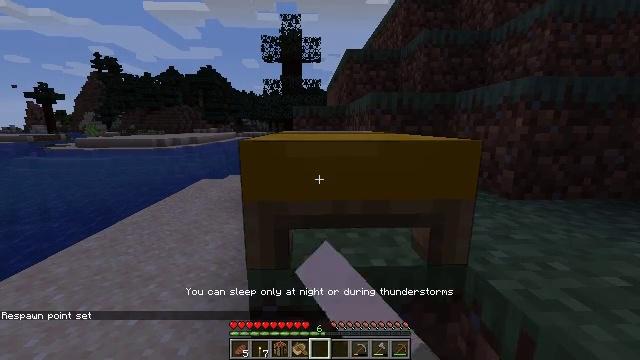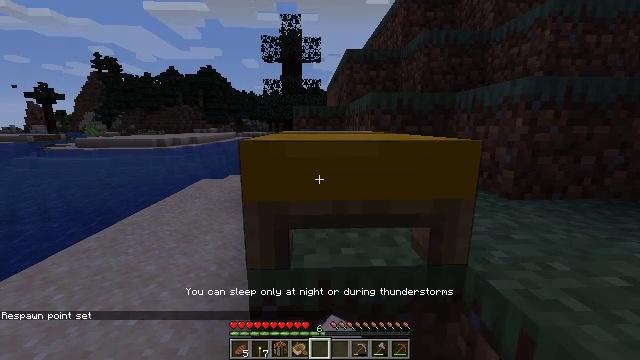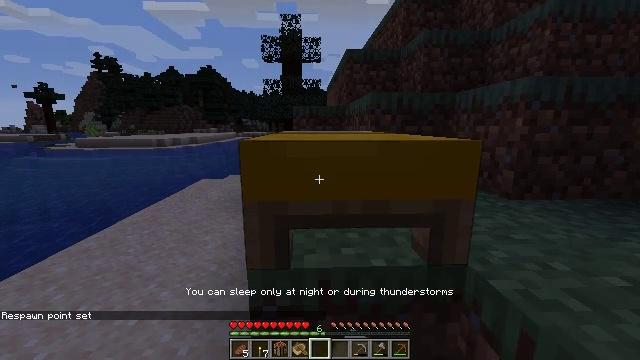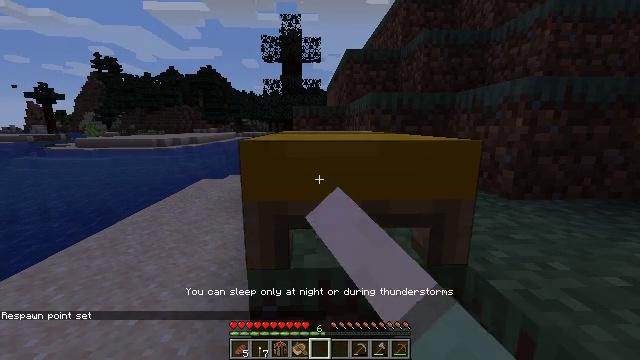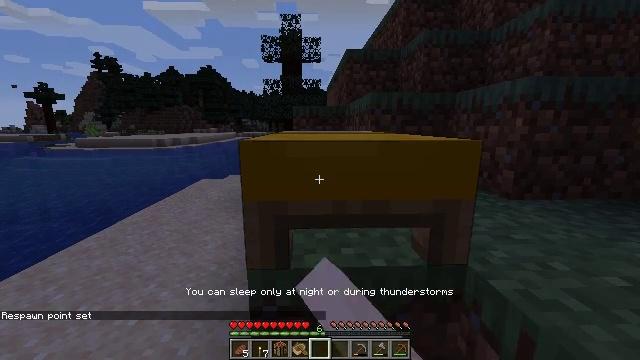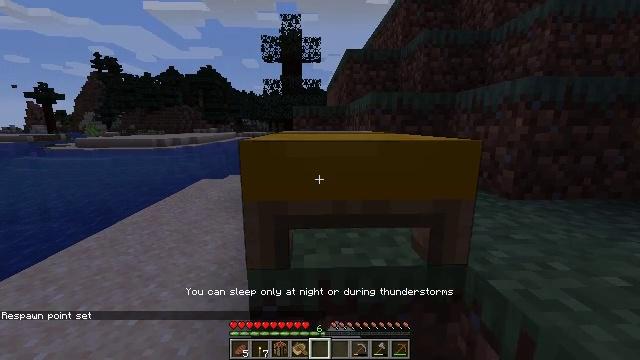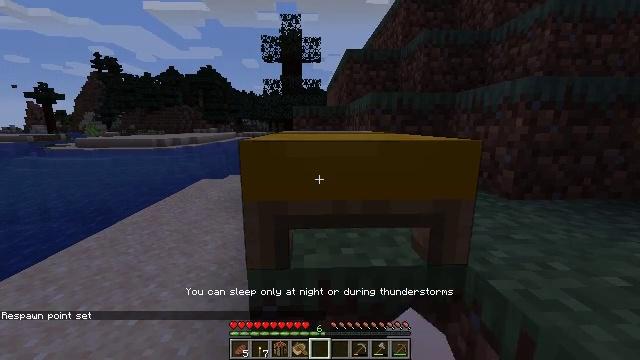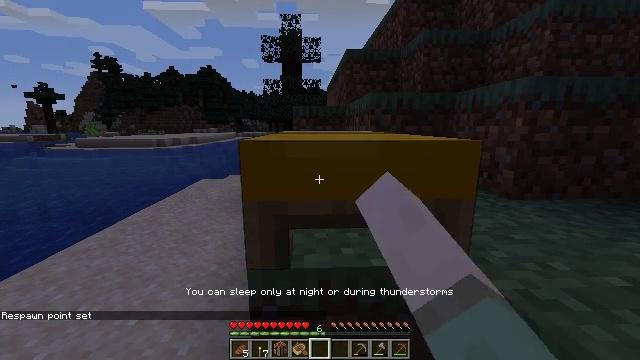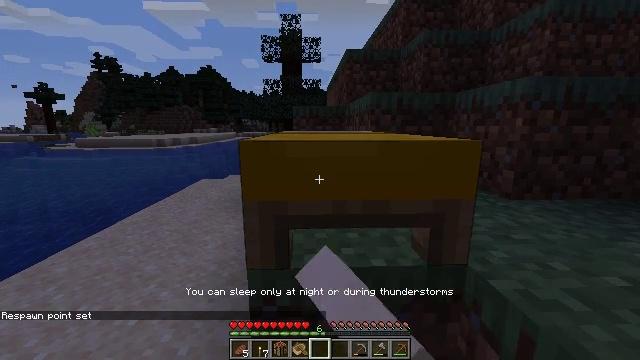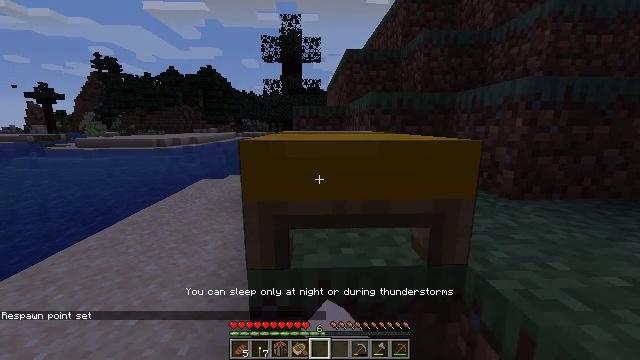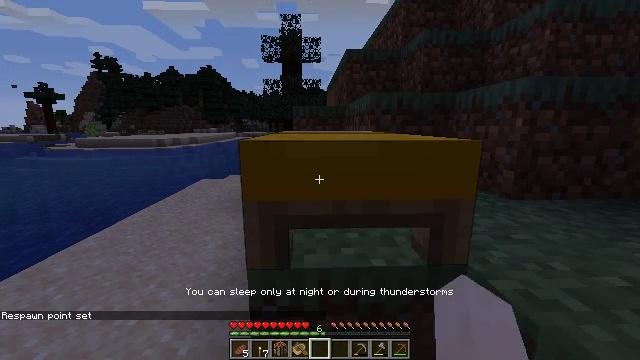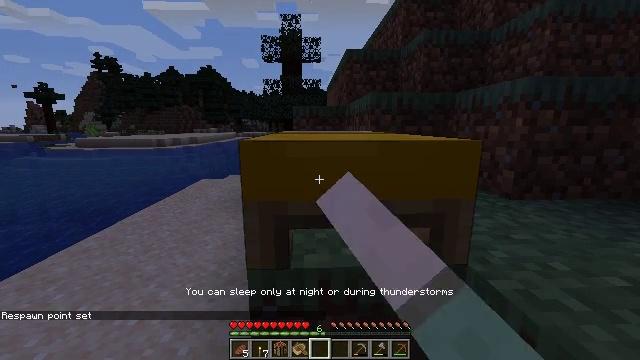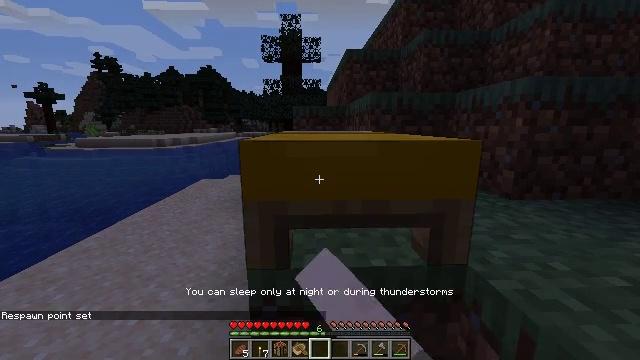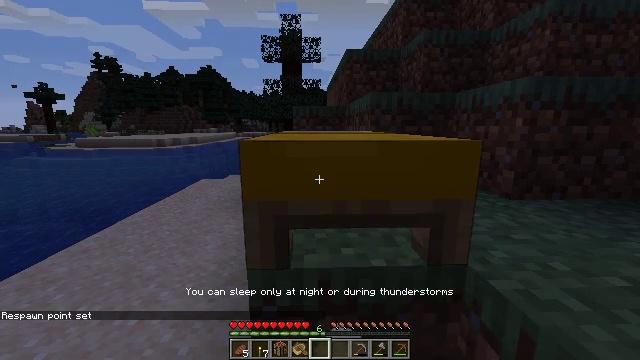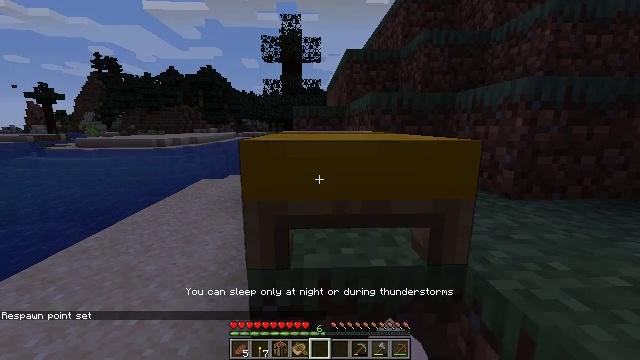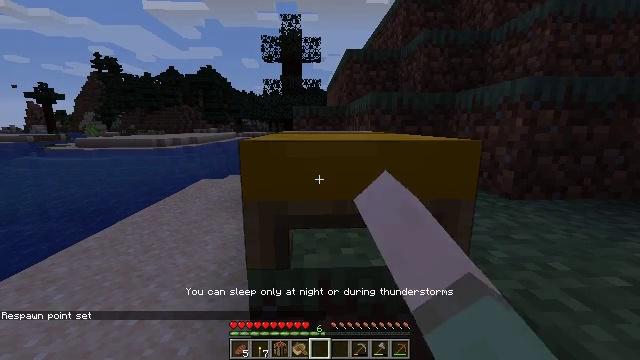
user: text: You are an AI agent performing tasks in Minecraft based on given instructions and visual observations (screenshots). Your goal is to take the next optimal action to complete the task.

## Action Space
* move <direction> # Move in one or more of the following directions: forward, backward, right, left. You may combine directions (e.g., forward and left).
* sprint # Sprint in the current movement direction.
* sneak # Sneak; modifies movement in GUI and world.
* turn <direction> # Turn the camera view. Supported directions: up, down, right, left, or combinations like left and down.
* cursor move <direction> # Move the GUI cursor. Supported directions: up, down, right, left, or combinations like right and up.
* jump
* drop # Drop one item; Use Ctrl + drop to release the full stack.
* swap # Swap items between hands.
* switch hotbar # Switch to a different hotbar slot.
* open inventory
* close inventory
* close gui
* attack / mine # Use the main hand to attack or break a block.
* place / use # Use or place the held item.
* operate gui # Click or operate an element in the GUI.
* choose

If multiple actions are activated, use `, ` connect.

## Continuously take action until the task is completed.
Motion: motion action
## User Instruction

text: Gather the yellow bed by attacking it.
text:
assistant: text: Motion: use / place
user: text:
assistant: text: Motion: use / place
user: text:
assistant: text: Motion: use / place
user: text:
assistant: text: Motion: use / place
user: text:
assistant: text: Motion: use / place
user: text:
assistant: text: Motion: use / place
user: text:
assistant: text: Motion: use / place
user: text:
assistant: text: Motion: use / place
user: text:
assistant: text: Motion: use / place
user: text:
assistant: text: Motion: use / place
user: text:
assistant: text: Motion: use / place
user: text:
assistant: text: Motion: use / place
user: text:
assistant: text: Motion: use / place
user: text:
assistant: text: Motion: use / place
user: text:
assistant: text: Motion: use / place
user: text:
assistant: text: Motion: use / place
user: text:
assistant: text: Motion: use / place
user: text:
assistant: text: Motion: use / place
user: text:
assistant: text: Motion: use / place
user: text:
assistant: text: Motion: use / place
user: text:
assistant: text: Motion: use / place
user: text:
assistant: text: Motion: use / place
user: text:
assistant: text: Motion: use / place
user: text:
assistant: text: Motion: use / place
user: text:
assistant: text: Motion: use / place
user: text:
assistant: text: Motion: use / place
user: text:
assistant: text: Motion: use / place
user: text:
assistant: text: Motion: use / place
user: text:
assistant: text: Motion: use / place
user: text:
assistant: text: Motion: use / place